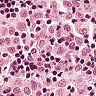
Metastatic tissue present: no